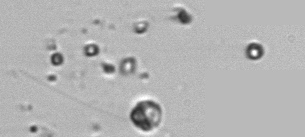
Label: Phaeocystis